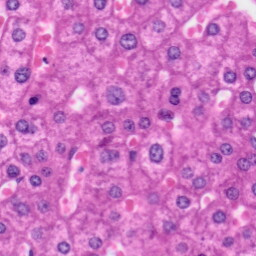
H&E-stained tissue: Liver